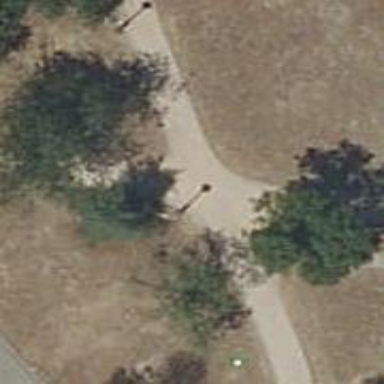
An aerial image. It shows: Dirt footway.